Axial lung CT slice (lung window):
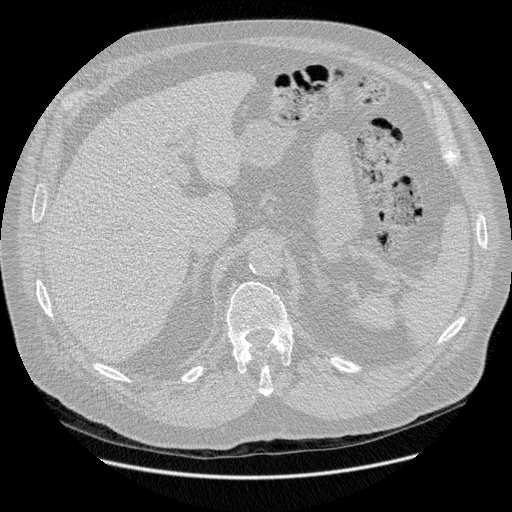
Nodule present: no